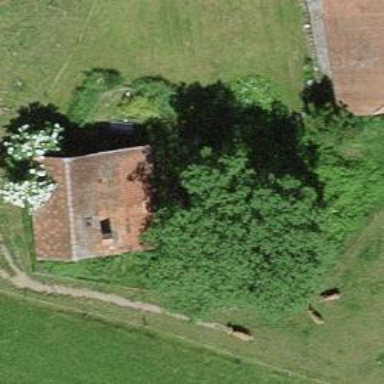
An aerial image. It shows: Rural barn.